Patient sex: M
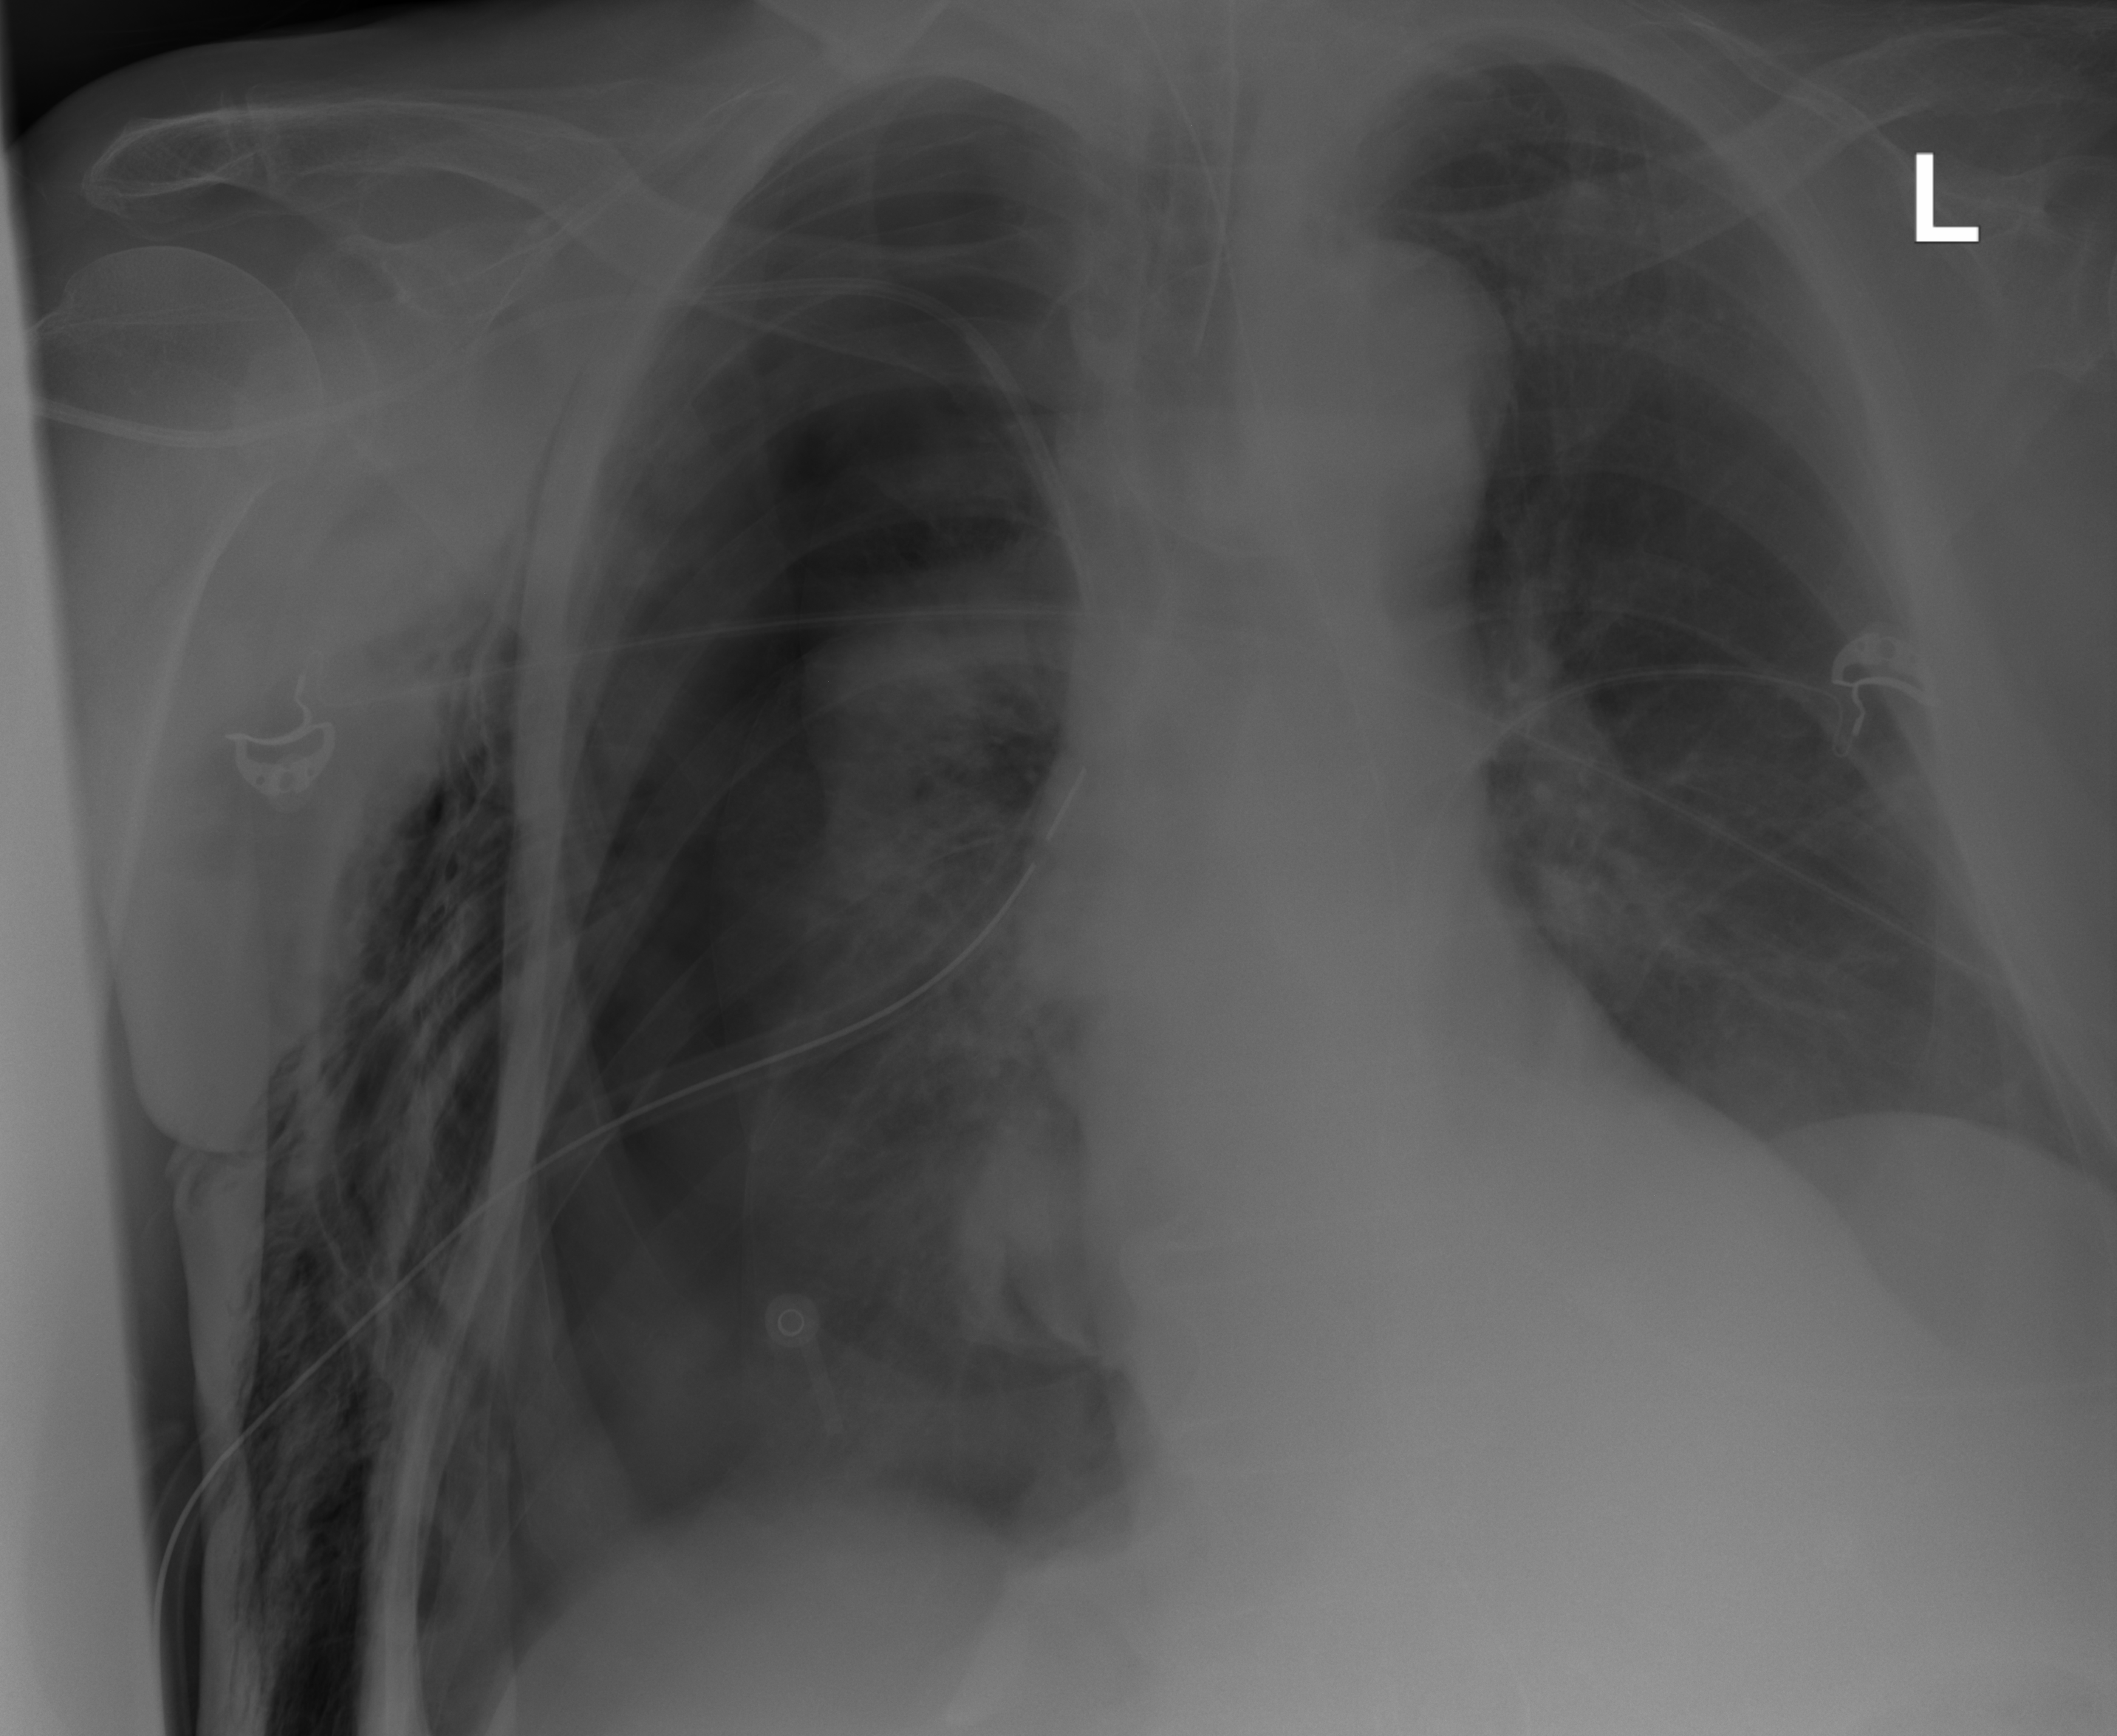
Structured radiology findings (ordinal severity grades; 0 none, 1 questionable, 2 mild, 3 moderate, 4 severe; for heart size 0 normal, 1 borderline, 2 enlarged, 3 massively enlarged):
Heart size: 1
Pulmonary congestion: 0
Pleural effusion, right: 0
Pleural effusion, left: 2
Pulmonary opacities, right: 2
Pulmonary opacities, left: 1
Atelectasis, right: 2
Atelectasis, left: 2